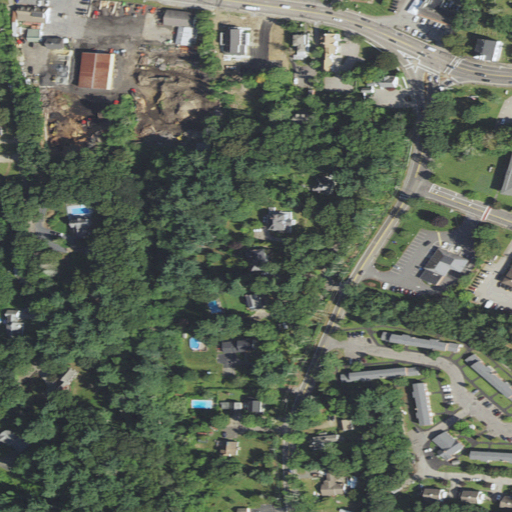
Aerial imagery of mountain in Massachusetts named Tea Rock Hill containing medium intensity development, low intensity development, open development, high intensity development, evergreen forest, woody wetlands, mixed forest, and deciduous forest